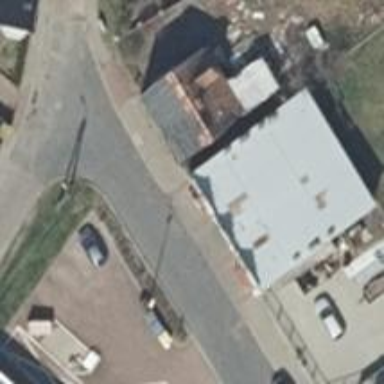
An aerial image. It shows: Car repair shop.